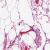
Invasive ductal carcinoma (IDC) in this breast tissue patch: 0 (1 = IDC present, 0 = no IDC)